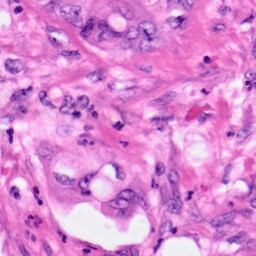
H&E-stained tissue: Pancreatic